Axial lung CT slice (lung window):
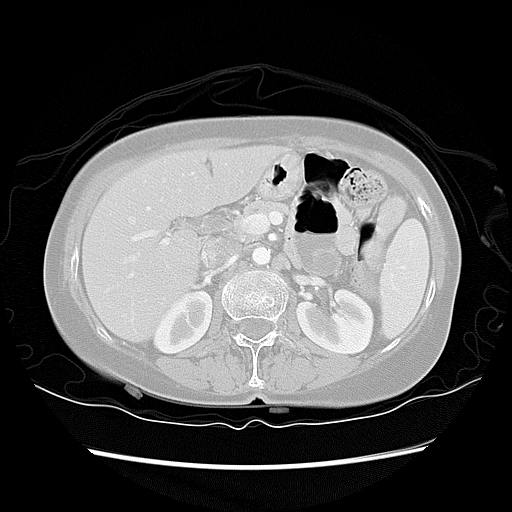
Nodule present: no